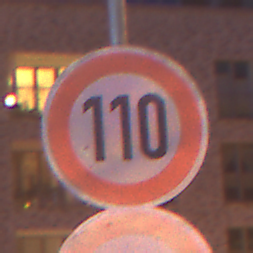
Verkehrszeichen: Geschwindigkeit110
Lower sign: UeberholverbotKraftfahrzeuge
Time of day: Night
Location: Outdoor (Urban)
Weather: PartlyCloudy
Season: NotSpecified
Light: Artificial